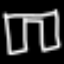
Label: pants